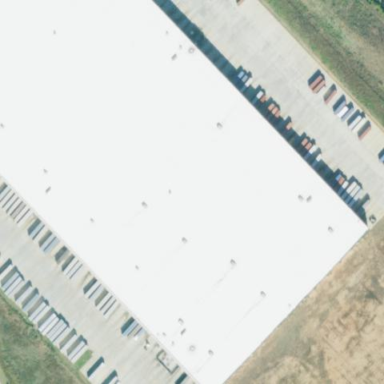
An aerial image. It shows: Warehouse building.